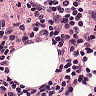
Metastatic tissue present: no